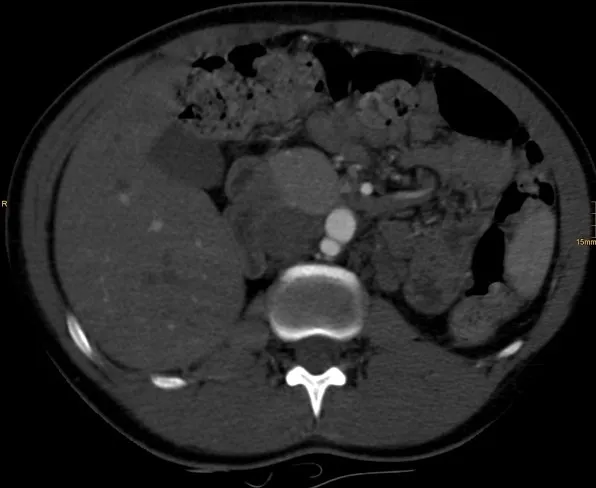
The aorta, dividing into a 15 mm diameter ventral branch and an 8 mm diameter dorsal branch at level L1/2.
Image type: radiology (ct)